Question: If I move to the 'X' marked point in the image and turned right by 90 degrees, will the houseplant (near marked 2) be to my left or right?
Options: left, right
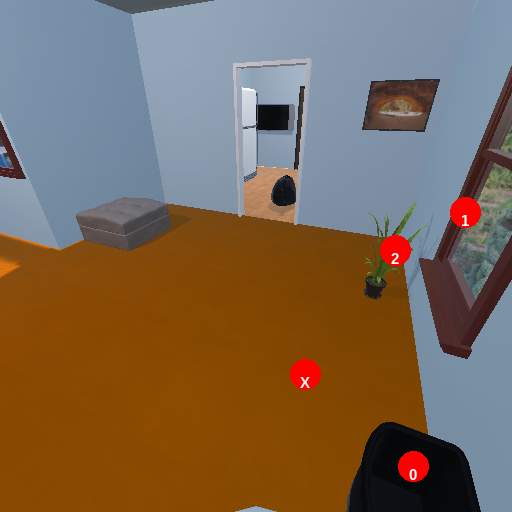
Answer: left